Question: I have a edge detected by Canny.
And I want to extract contours of the edges.
I have checked the following post.
<URL>.
But it didn't deal with complex shape. e.g, circle with rectangle or circle with line.
cv::findContours() function has 2 issues.
1. Return closed contour for non closed edge, but I want non closed contour
2. Return 2 closed contours for closed edge(maybe one of the contours is for edge, and another one is for inner side of the edge, but I want one of the two.
Is there any way to solve this out?
Thanks.
PS : I have uploaded the sample image.

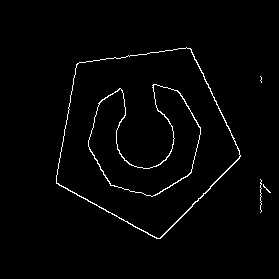
Answer: It all depends on the parameters you choose while finding contours.
In OpenCV you can find contours using
'''
contours, hierarchy = cv2.findContours(thresh, cv2.RETR_TREE, cv2.CHAIN_APPROX_SIMPLE)
'''
and draw them
'''
cv2.drawContours(im, contours, -1, (0, 255, 0), -1) #---set the last parameter to -1
'''
<URL>